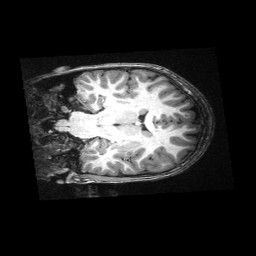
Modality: T1w
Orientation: coronal
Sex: male